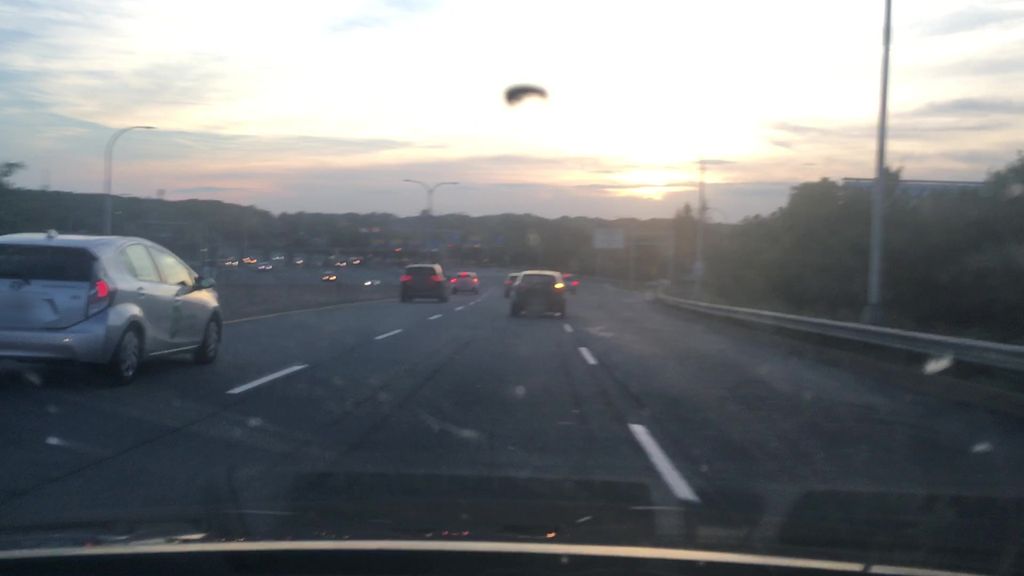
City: halifax